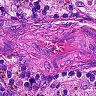
Metastatic tissue present: no